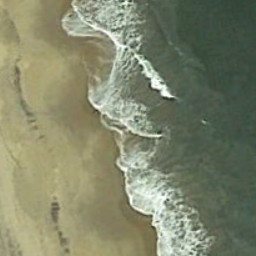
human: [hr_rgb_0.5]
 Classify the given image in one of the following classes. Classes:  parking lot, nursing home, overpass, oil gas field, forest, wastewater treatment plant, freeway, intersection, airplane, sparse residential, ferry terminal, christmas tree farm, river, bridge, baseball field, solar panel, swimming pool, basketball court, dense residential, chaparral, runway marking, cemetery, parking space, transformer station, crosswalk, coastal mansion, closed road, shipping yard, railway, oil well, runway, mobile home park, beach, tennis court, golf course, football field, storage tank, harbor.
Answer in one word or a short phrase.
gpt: beach